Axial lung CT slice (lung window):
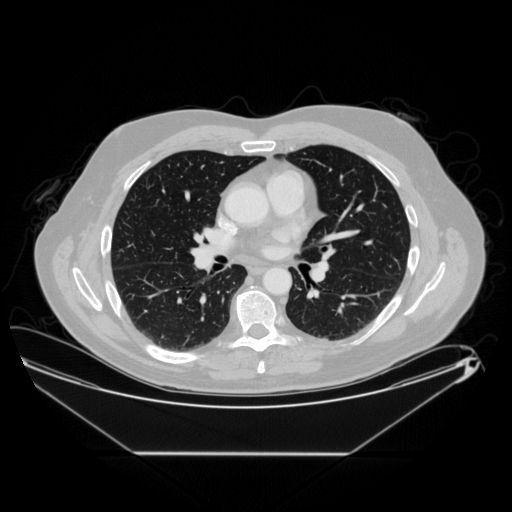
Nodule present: no